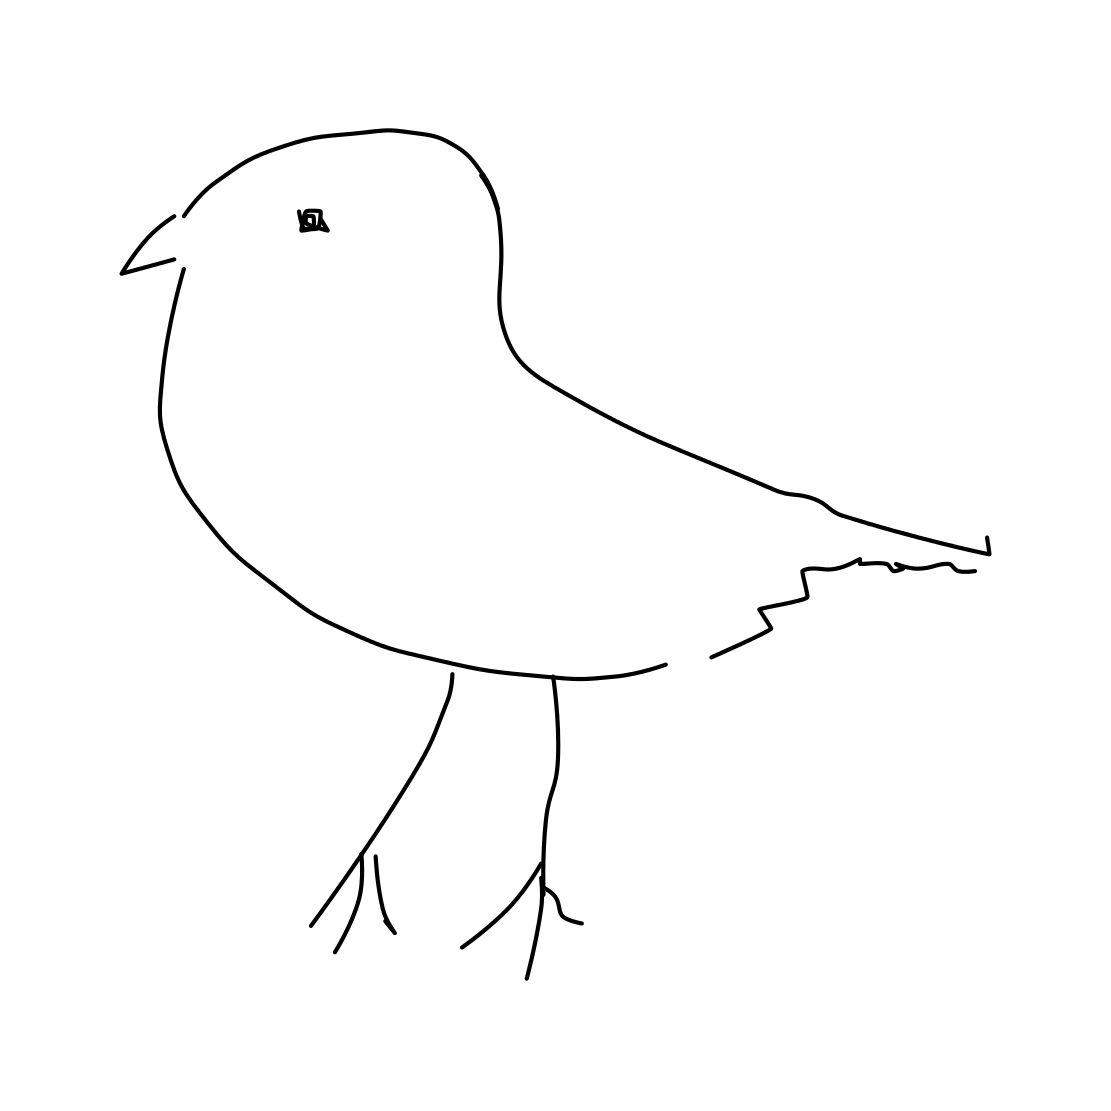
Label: seagull